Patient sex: M
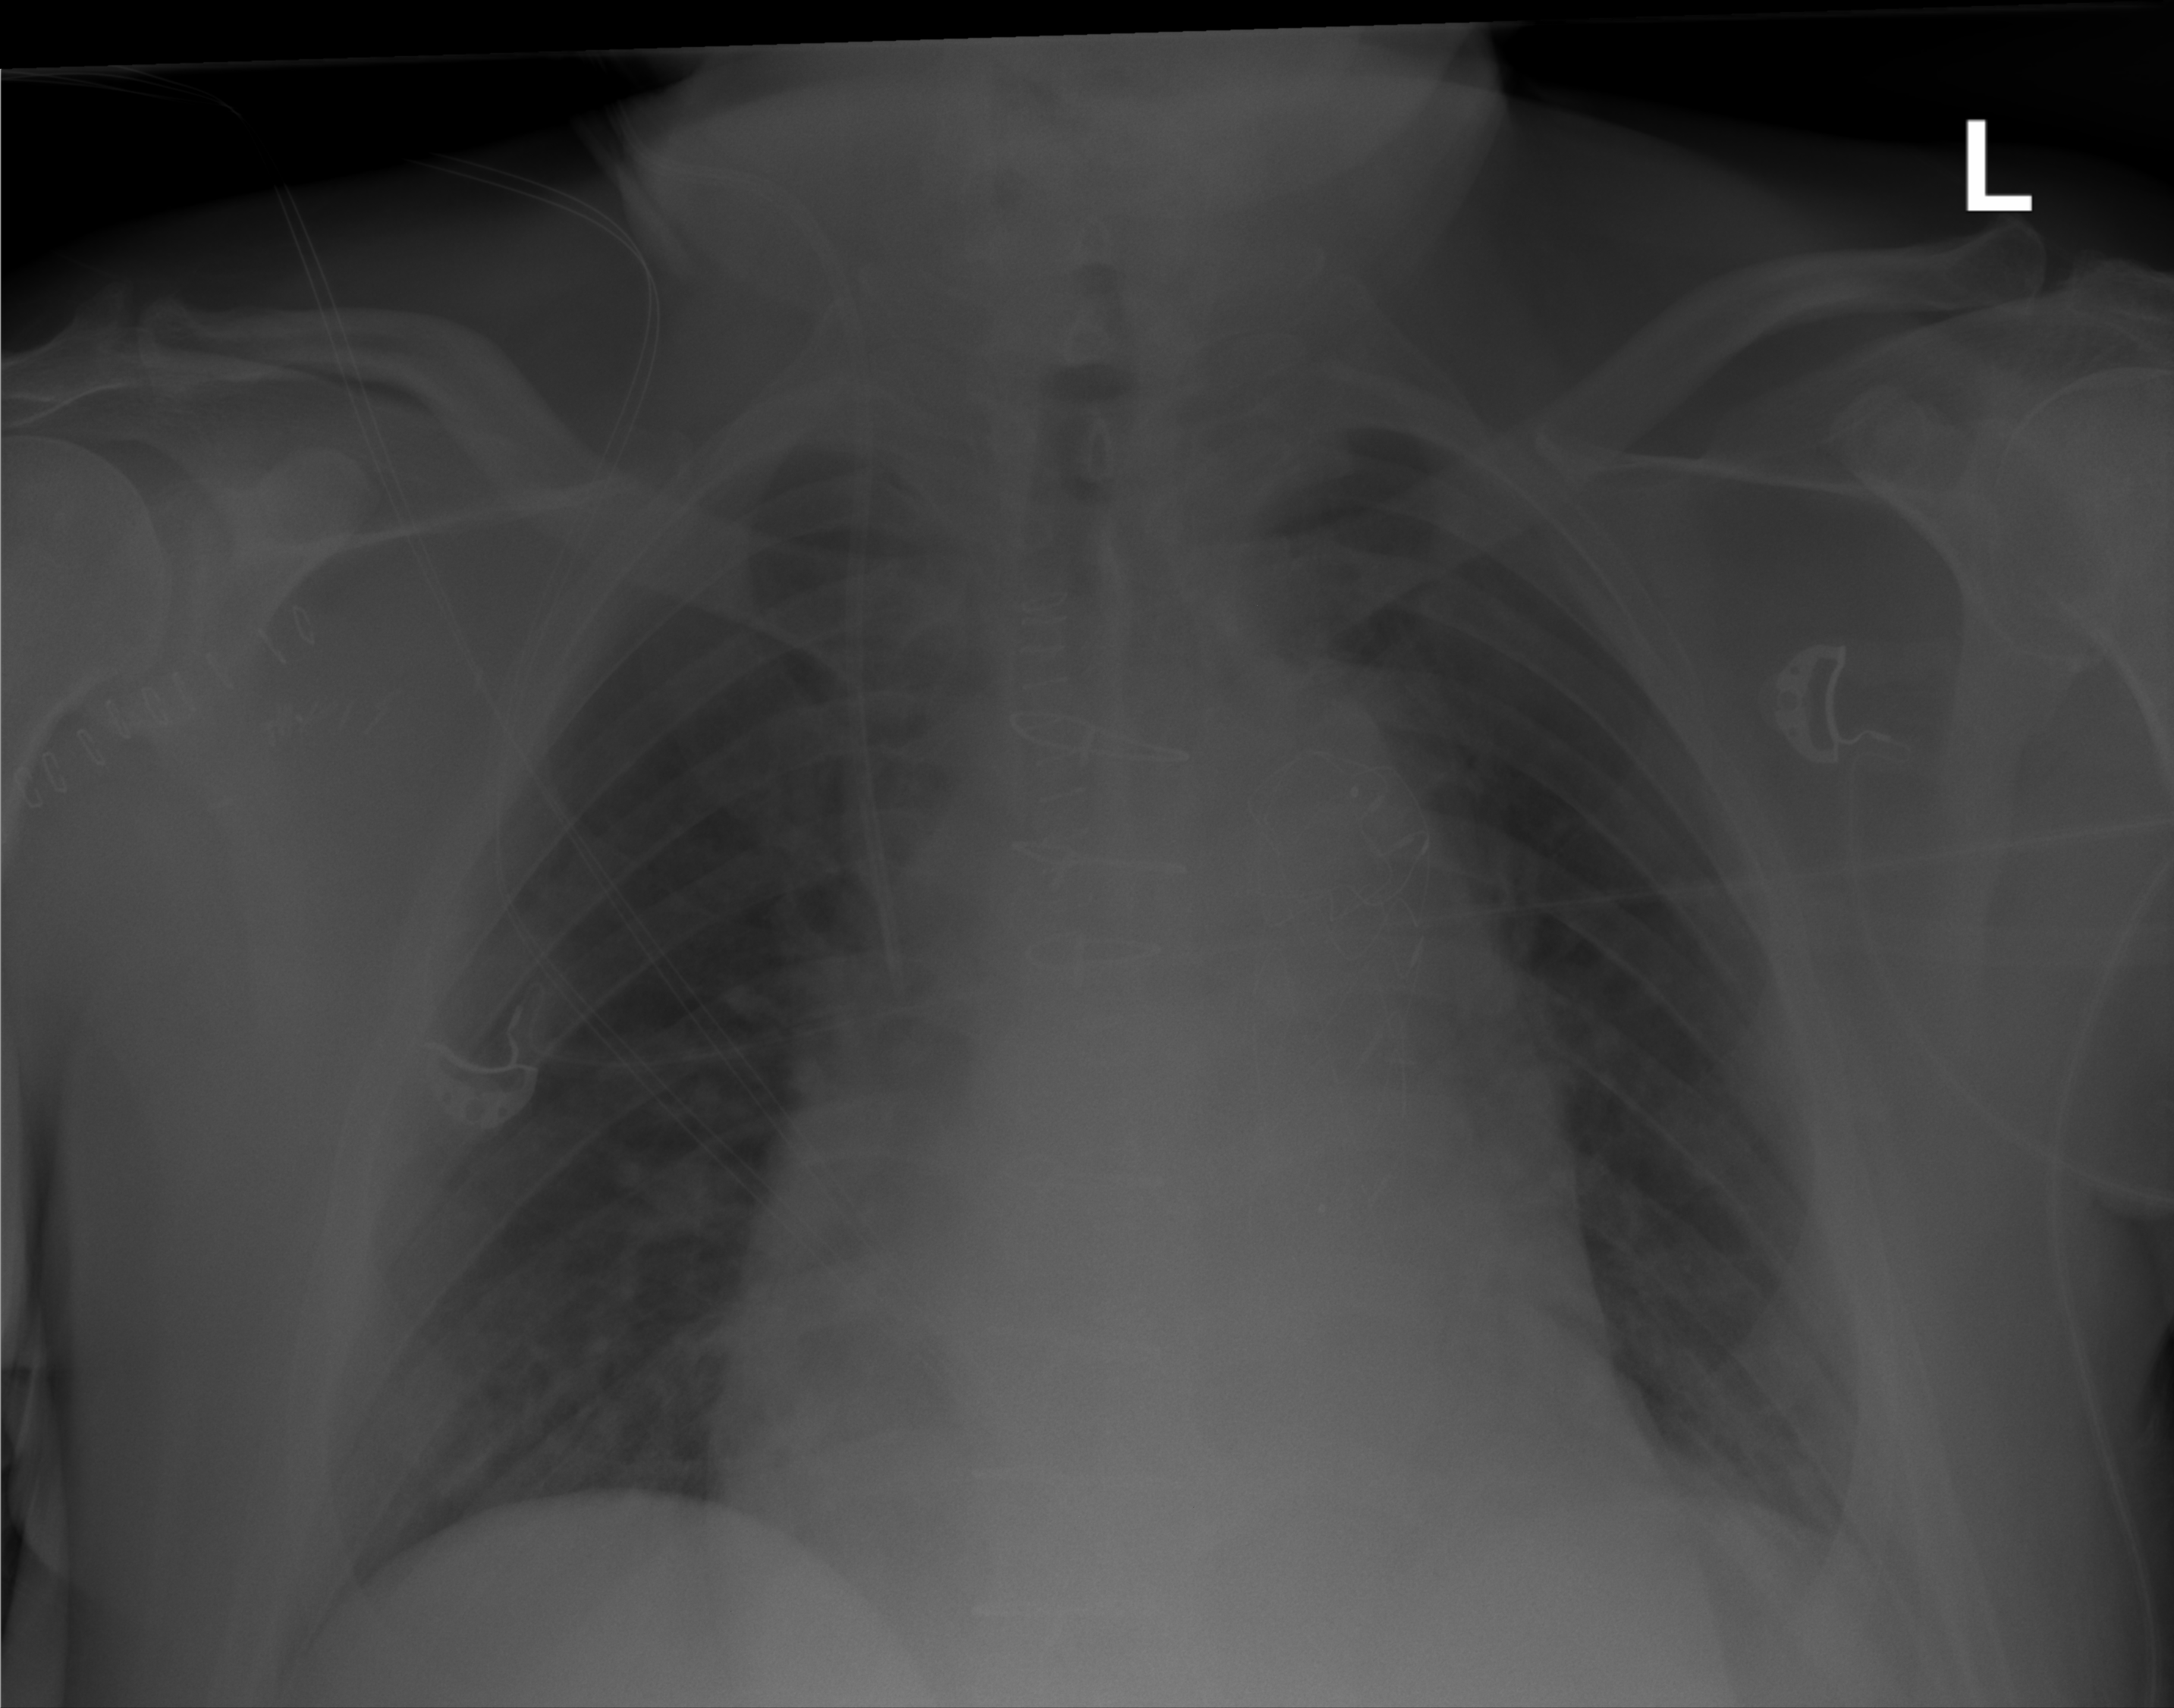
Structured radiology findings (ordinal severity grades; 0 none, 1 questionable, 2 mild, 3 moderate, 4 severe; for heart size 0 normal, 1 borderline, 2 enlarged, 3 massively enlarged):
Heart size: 2
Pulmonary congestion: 0
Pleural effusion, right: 0
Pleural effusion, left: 0
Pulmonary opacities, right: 0
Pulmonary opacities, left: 0
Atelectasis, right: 2
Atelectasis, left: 2